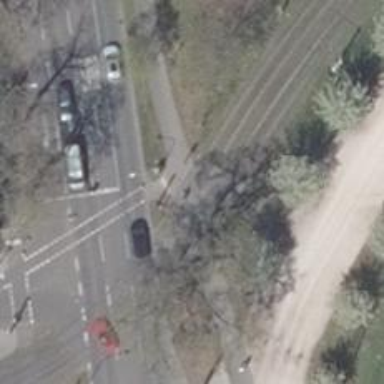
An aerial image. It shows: Tram crossing with traffic signals.